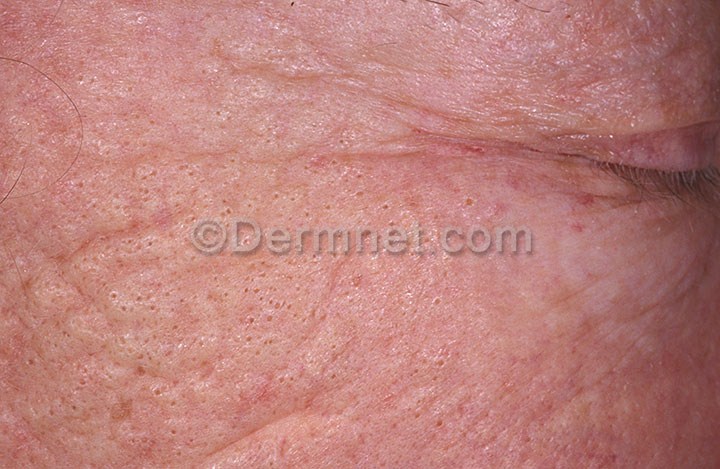
Disease: Acne and Rosacea Photos